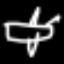
Label: airplane